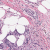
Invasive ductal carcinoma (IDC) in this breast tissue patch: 0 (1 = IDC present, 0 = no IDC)